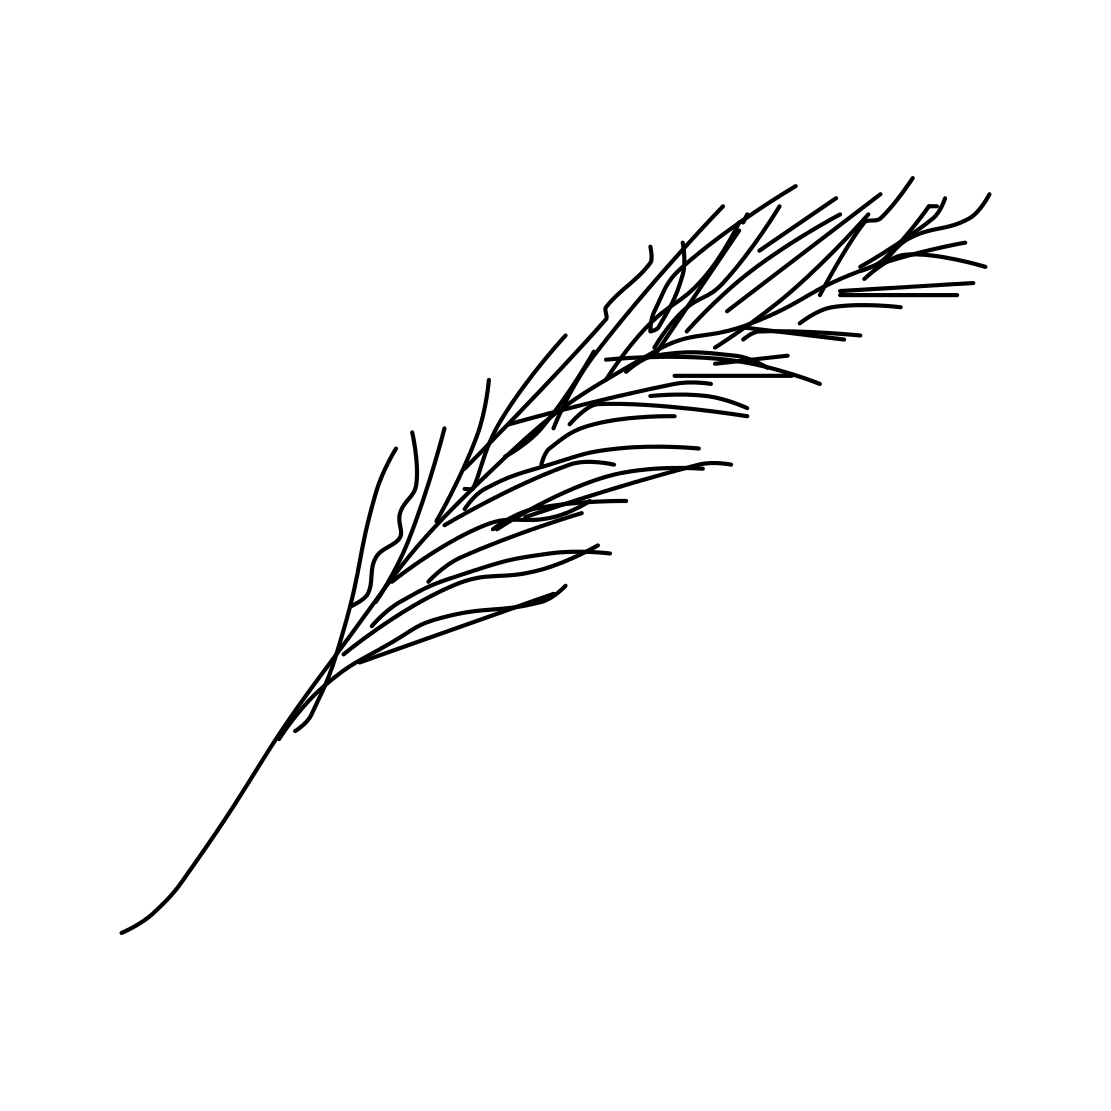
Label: feather